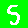
Digit: 5